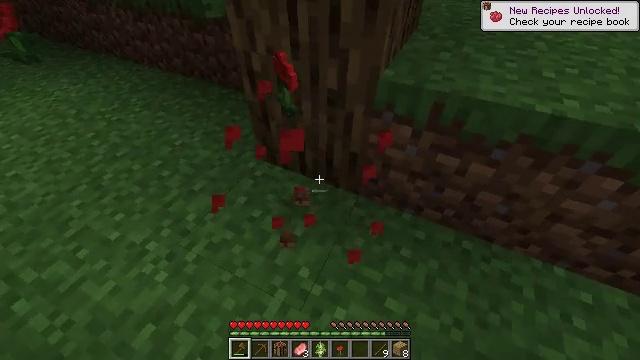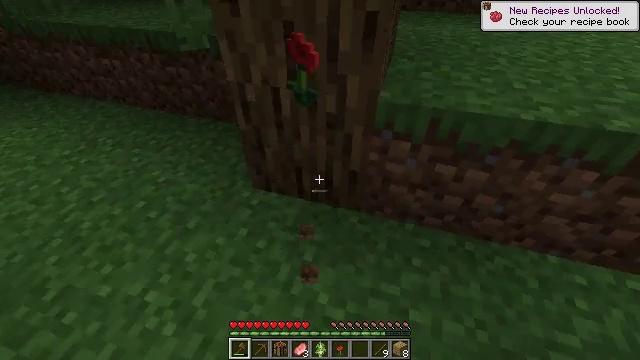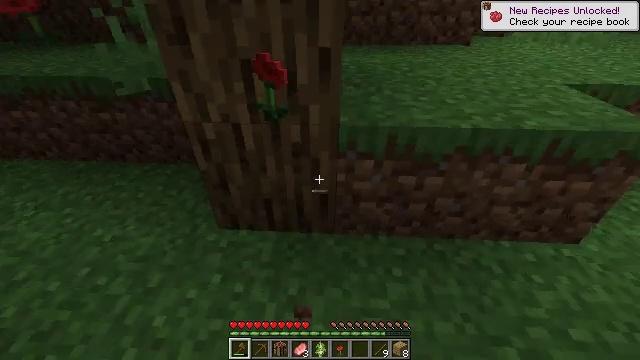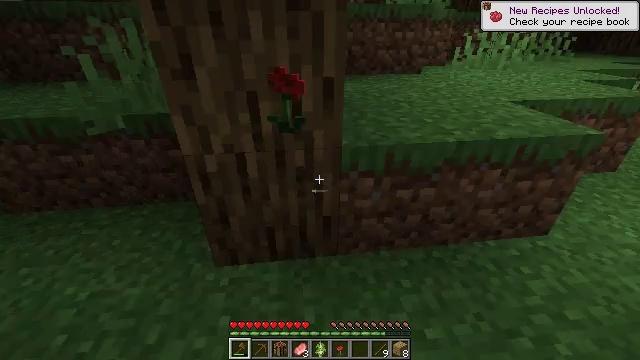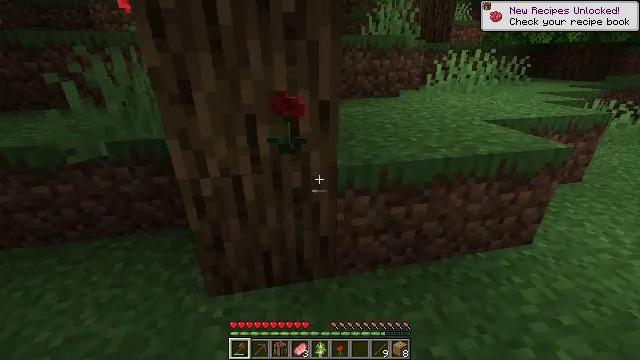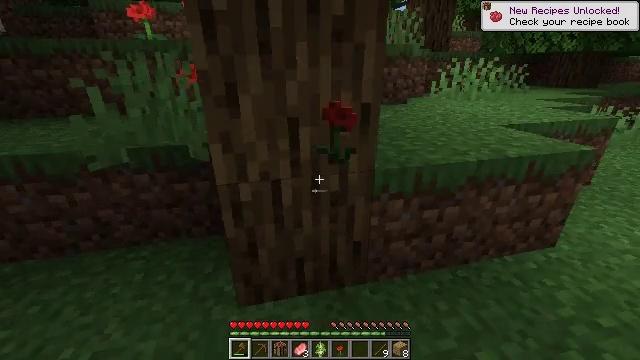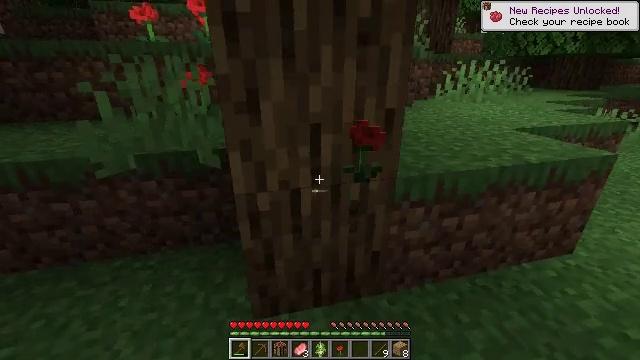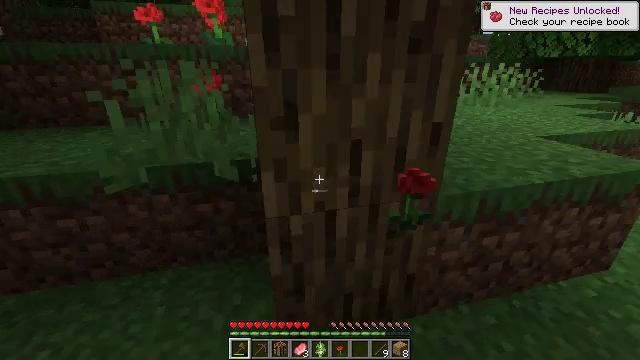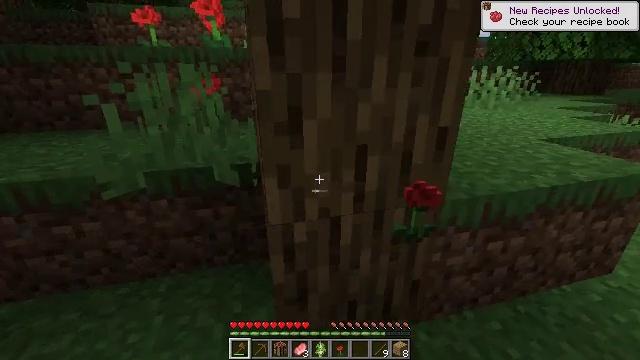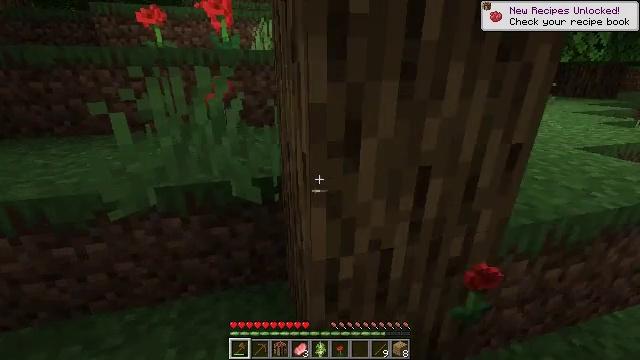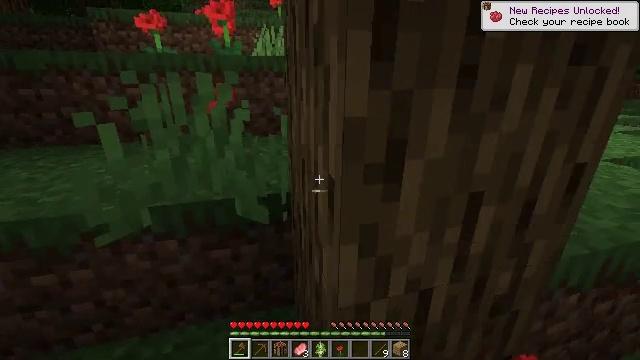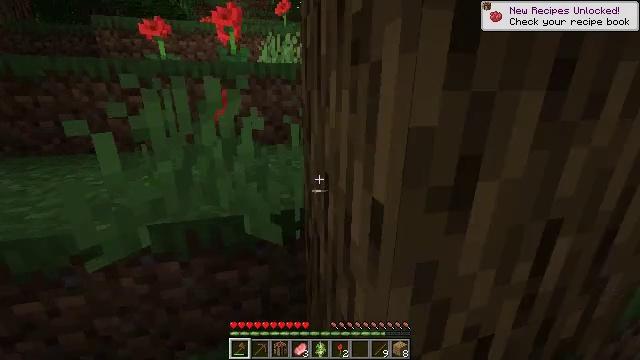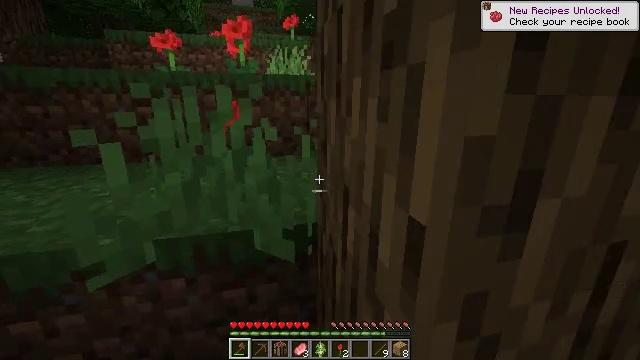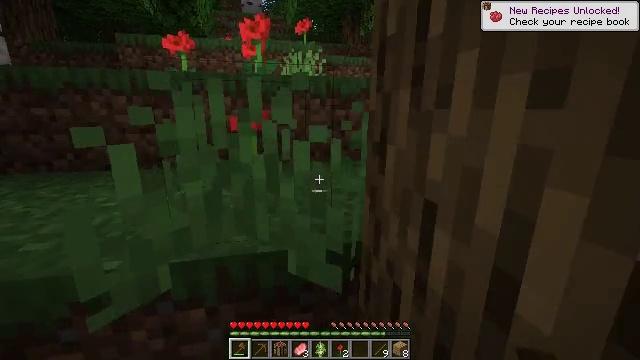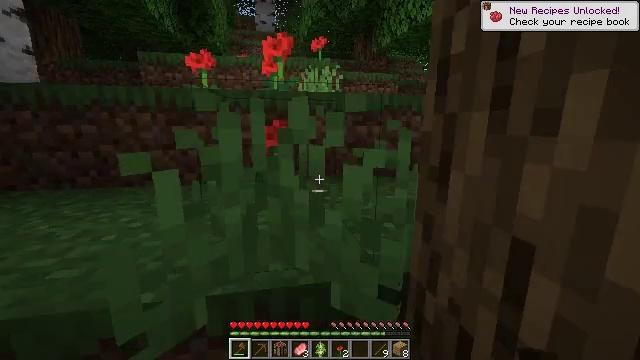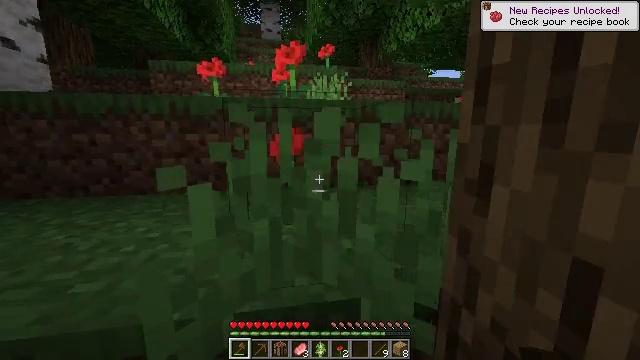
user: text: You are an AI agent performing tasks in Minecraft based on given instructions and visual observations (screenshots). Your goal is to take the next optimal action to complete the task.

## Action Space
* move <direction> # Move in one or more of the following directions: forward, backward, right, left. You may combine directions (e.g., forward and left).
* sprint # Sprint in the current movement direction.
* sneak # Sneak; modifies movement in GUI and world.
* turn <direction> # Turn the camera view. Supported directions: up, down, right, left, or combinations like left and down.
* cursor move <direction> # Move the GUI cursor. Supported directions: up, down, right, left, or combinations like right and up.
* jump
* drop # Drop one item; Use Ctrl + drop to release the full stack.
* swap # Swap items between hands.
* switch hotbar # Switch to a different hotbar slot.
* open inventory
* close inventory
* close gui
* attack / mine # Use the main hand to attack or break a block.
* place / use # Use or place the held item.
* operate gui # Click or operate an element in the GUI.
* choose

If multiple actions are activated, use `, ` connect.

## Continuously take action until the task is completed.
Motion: motion action
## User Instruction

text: Mine the poppy flower.
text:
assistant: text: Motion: move left, turn right and up
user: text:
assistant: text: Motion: move left, turn right and up
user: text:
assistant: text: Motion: move left, turn right and up
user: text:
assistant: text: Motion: move left, turn right and up
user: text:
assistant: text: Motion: move forward and move left, turn right and up
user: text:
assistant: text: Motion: move forward and move left
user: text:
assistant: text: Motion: move forward and move left
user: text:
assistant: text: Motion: move forward and move left
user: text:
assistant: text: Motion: move forward and move left
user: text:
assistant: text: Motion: move forward, turn up
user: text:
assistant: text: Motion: move forward and move left, turn up
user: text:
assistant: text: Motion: move forward and move left, turn up
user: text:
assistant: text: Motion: move forward and move left, turn up
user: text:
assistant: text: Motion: move left, turn left and up
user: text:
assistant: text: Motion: move left, turn up
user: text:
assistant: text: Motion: move left, jump
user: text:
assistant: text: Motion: move left, jump
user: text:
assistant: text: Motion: move left, jump
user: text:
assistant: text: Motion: move left, jump
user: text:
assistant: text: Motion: move left, jump
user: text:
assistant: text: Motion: move left
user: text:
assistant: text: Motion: move left, turn down
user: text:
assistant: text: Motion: move left
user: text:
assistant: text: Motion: move forward and move left
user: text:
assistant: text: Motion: move forward and move left, turn down
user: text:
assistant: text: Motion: move forward and move left, turn right and down
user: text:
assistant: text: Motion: move forward and move left, turn right and down
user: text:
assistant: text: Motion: move forward, turn right and down
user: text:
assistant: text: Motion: move forward, turn right
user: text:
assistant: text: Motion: move forward